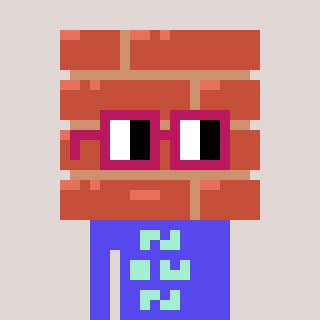
a pixel art character with square dark red glasses, a wall-shaped head and a computerblue-colored body on a warm background